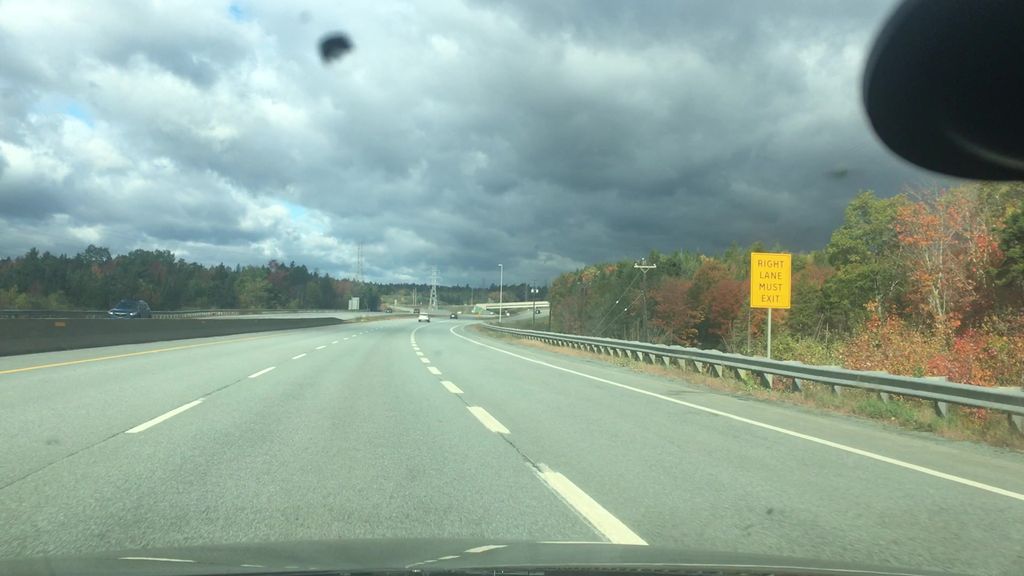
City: halifax